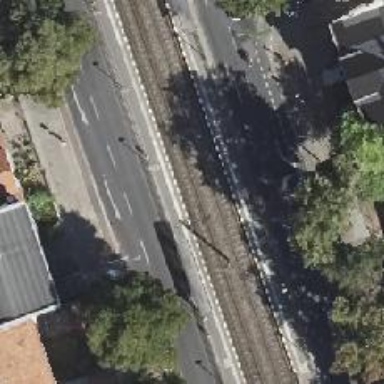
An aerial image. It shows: Tram stop.